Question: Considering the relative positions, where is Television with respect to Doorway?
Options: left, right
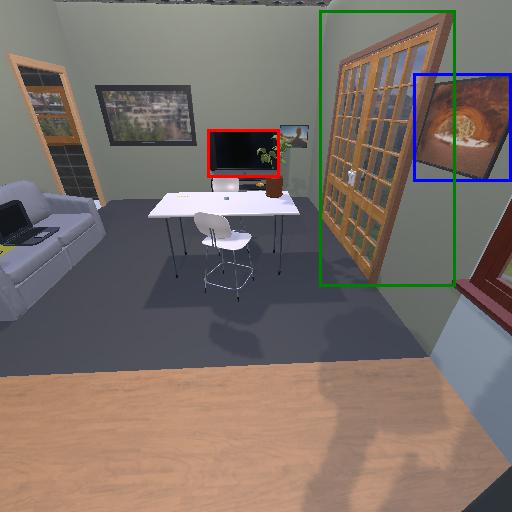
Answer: left